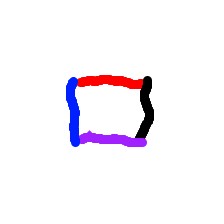
Shape: square